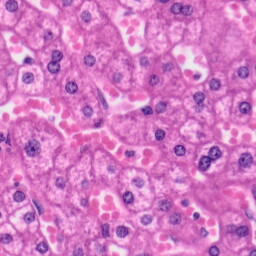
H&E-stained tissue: Liver